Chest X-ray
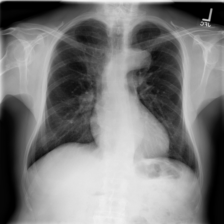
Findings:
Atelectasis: negative
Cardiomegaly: negative
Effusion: negative
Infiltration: negative
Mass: negative
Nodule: negative
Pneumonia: negative
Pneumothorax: negative
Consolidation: negative
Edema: negative
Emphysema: negative
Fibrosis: negative
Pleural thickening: negative
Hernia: negative